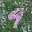
Label: 9